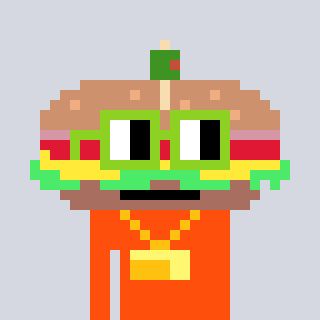
a pixel art character with square light green glasses, a sandwich-shaped head and a orange-colored body on a cool background